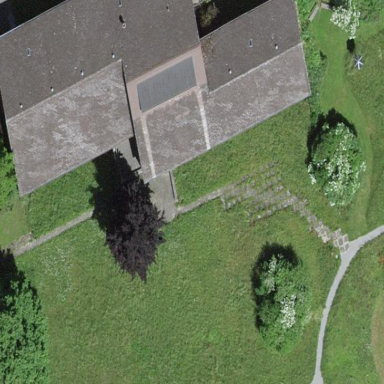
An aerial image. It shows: School building.